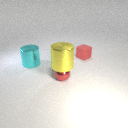
large yellow metal cylinder above small red metal sphere